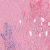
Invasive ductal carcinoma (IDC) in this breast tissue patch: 0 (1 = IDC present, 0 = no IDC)